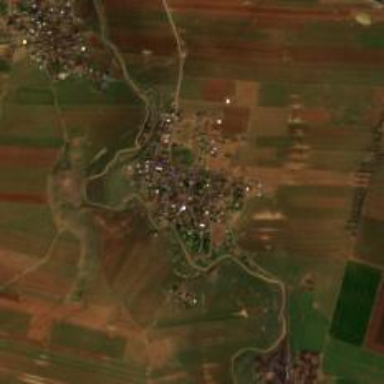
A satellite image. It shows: Village.